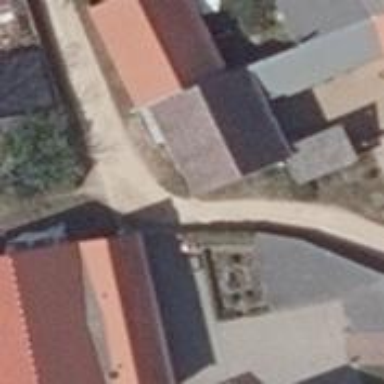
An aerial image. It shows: Residential road.